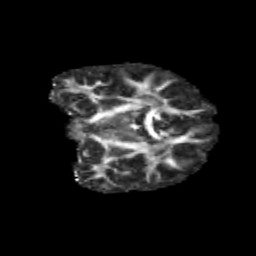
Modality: FA
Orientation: coronal
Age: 11
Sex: male
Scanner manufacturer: siemens
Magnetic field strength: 3 T
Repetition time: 3.8 s
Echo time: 0.07 s